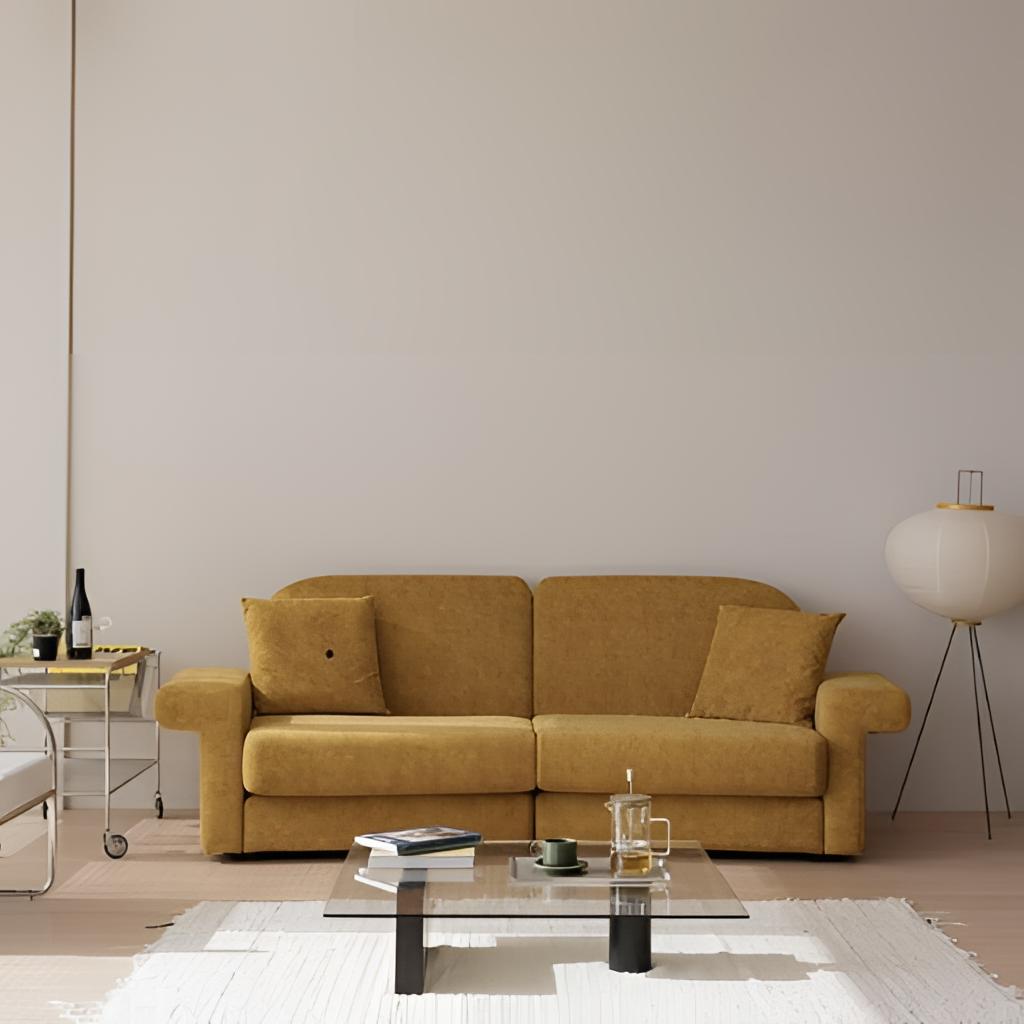
living room, mustard fabric sofa, paint wallpaper, with solid pattern, wood flooring, with plank pattern, contemporary